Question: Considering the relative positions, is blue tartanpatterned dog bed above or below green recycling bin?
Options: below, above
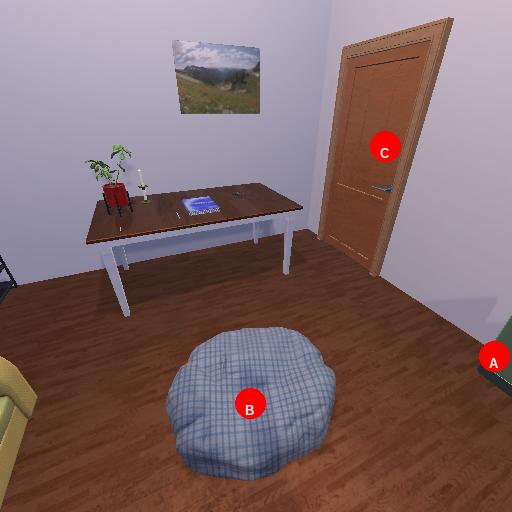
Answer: below